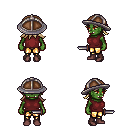
a pixel art fantasy rpg character, female body template, orc, green skin, maroon sleeveless shirt, gold greaves, white blonde loose hair, chain helm, maroon shoes, dagger, four views (front, back, left, right), 2x2 character sprite sheet, small pixel art, hard edges, no anti-aliasing